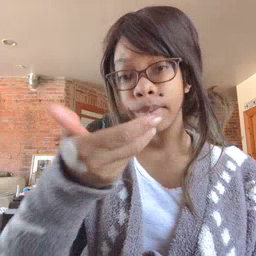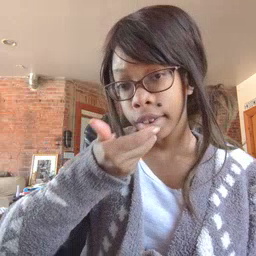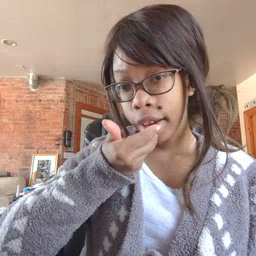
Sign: pizza